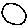
Label: moon